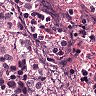
Metastatic tissue present: yes